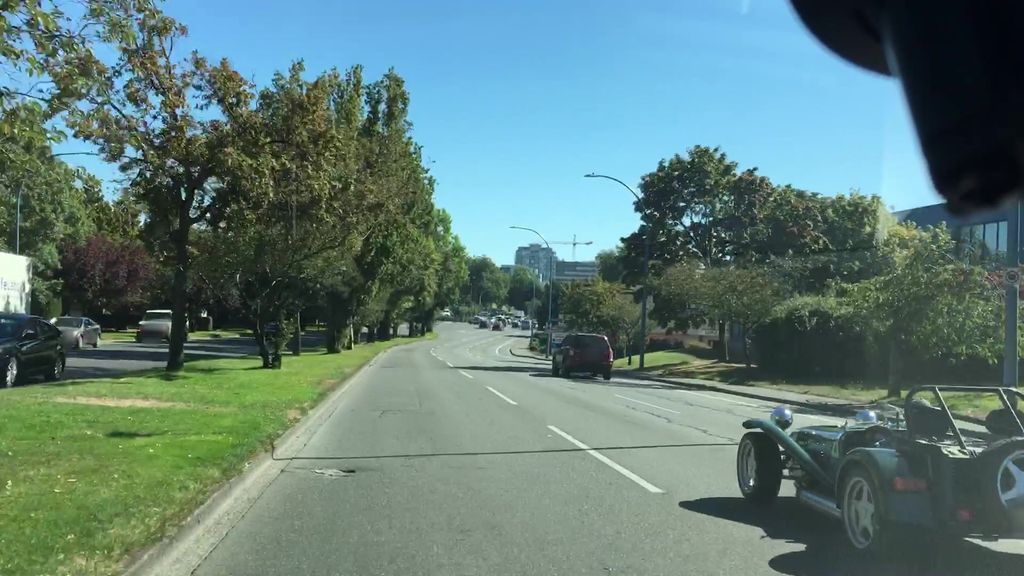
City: victoria